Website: macys
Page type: account-selection
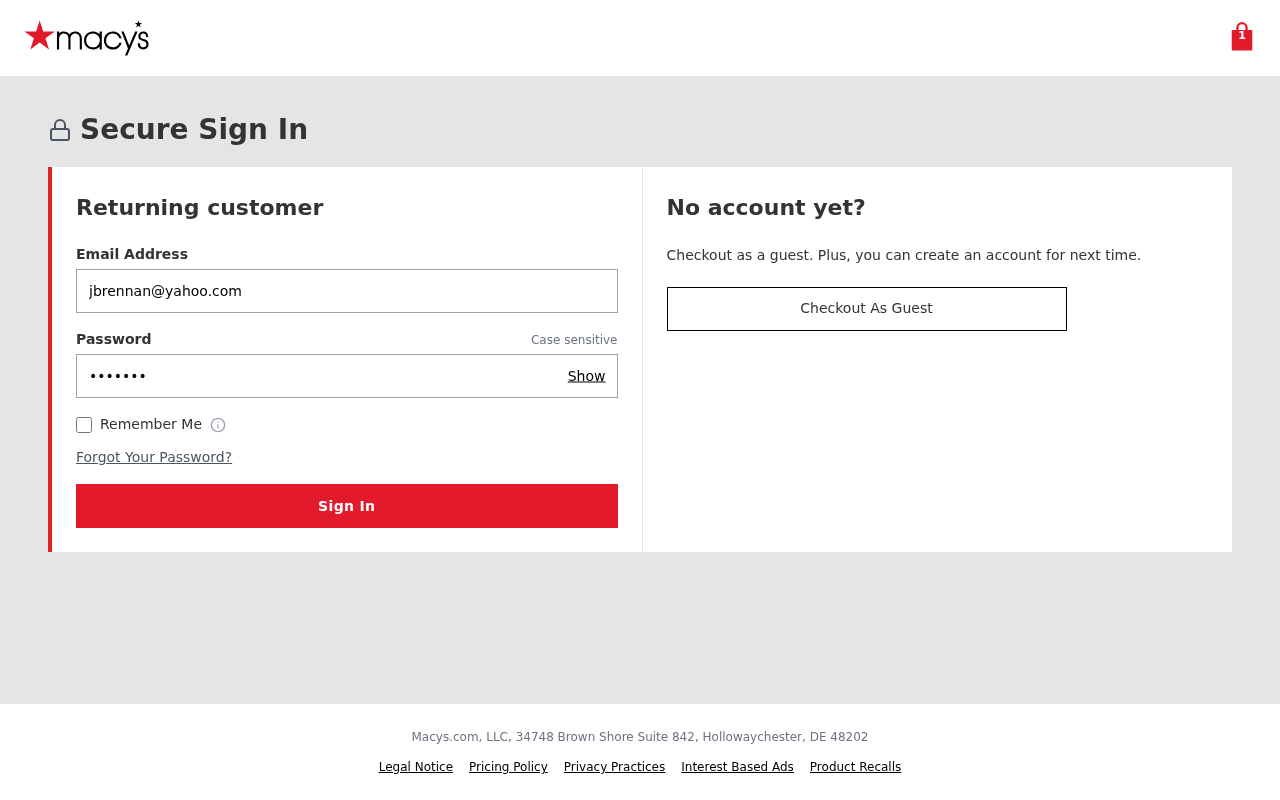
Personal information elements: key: PII_EMAIL
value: jbrennan@yahoo.com
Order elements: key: ORDER_NUM_ITEMS
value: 1